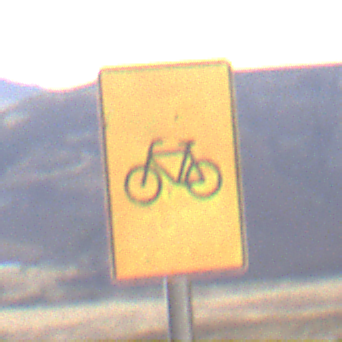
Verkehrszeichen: RadverkehrOhnePfeilsymbol
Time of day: MorningAfternoon
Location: Outdoor (Nature)
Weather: PartlyCloudy
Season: NotSpecified
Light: Natural